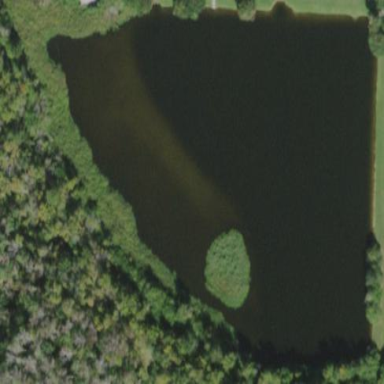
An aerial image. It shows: Serene lake surrounded by nature.